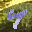
Label: 4